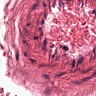
Metastatic tissue present: no